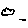
Label: cloud